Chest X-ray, AP view. Patient: 36 years old, sex F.
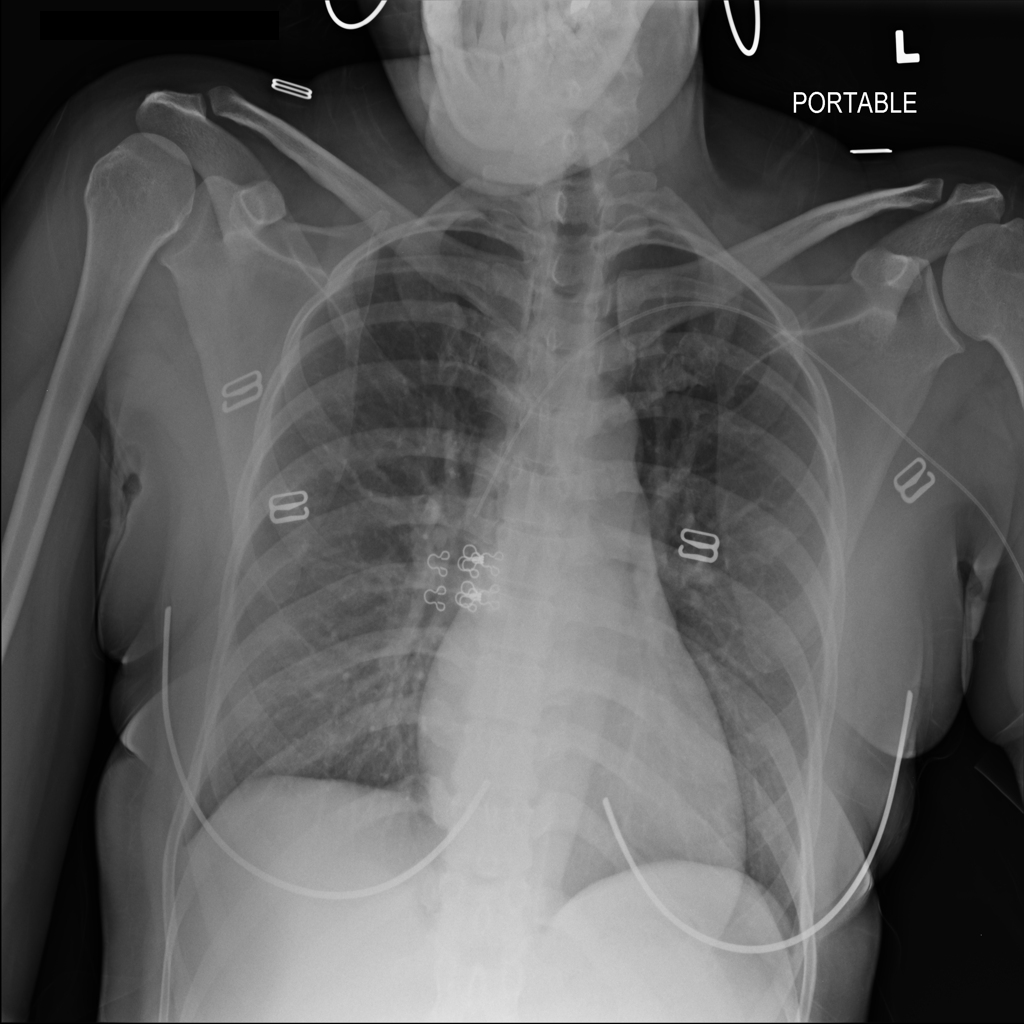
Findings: No Finding